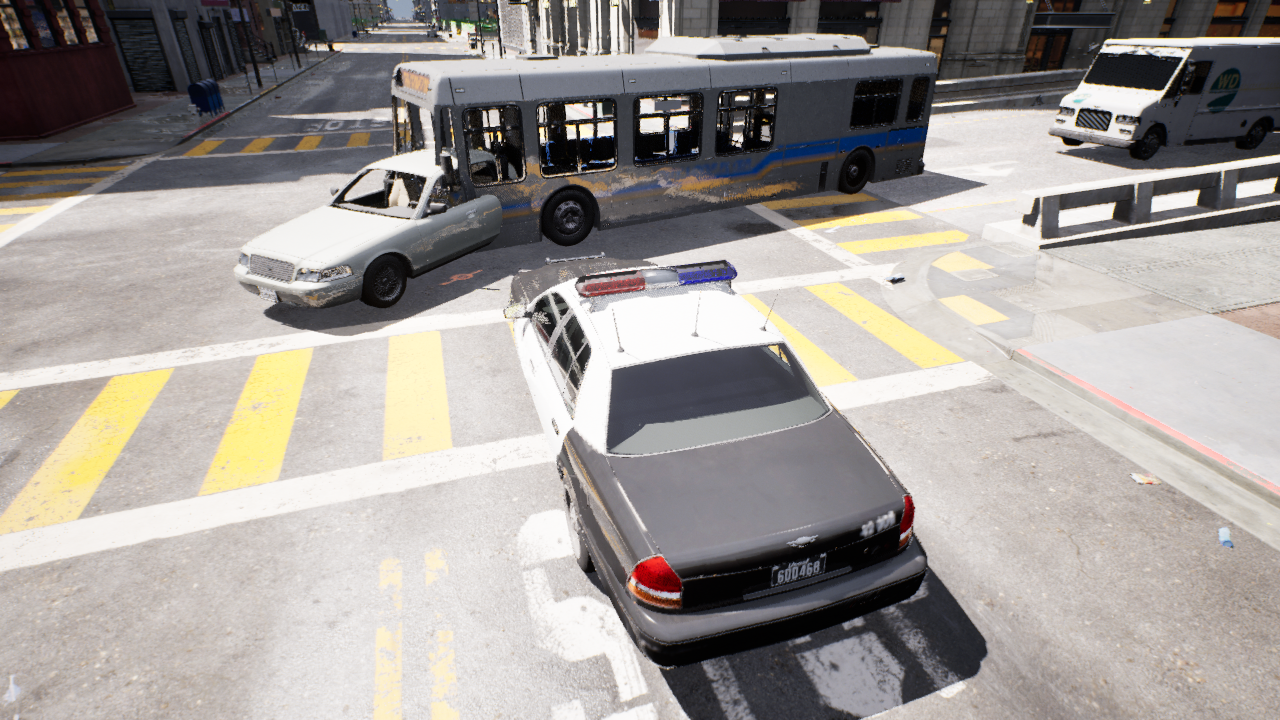
Venue: residential
Lighting: clear day
Vehicle rig: sedan